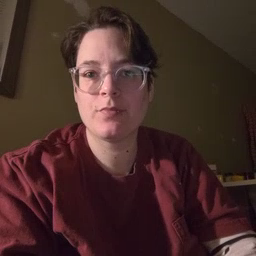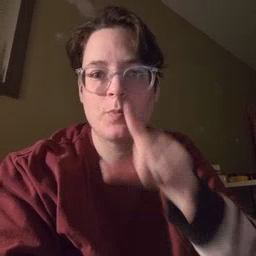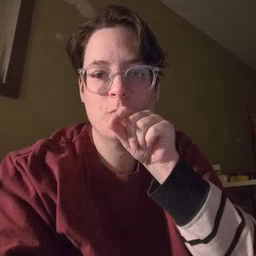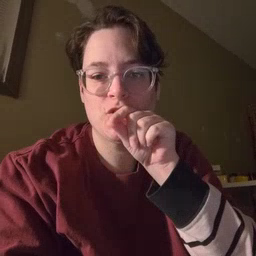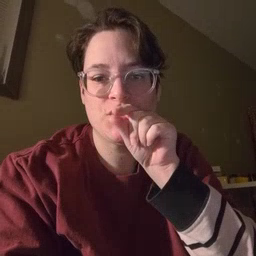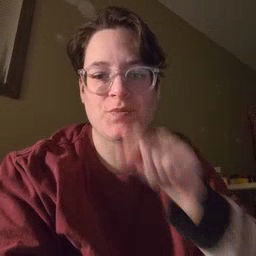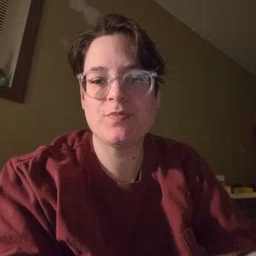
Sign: bird